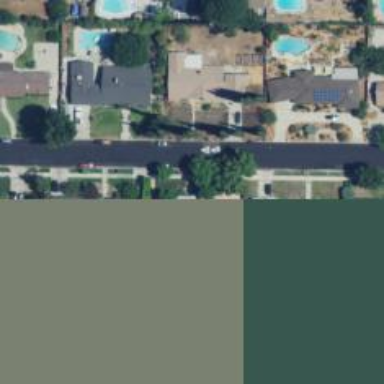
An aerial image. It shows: Residential road with sidewalk on the left side.